Interaction volume radius: 5 \u00c5
Interaction volume height: 25 \u00c5
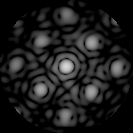
Disorder parameter: 0.2986